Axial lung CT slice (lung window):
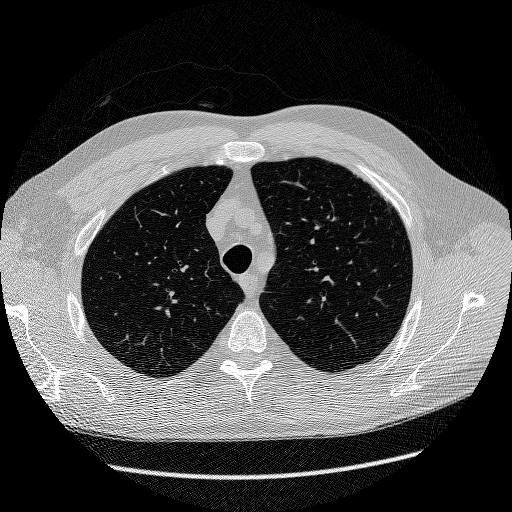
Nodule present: no